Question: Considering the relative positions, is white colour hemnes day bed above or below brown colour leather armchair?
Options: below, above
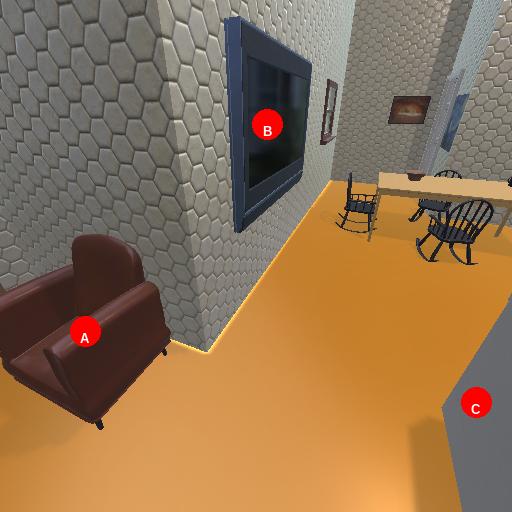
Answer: below